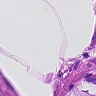
Metastatic tissue present: no